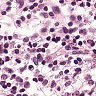
Metastatic tissue present: no